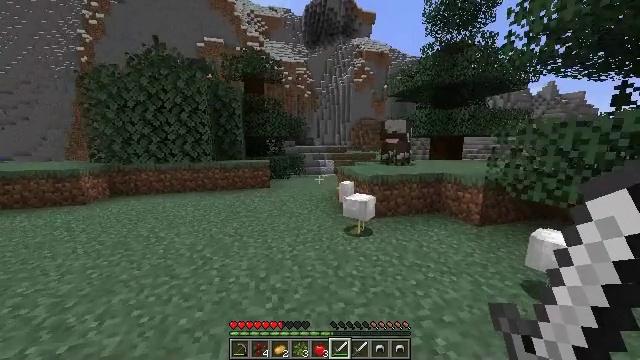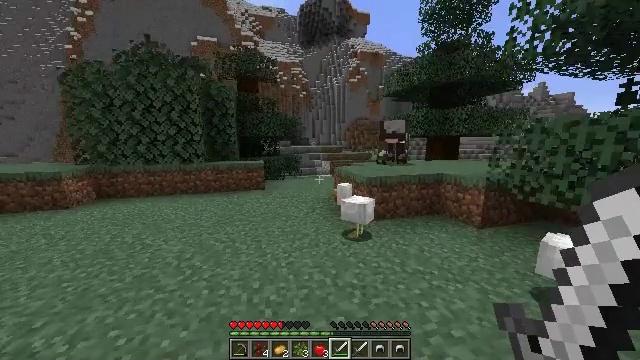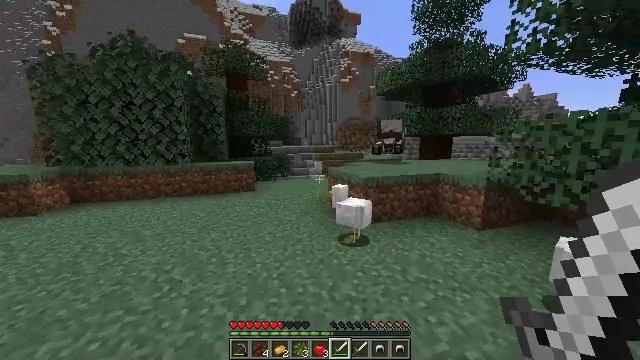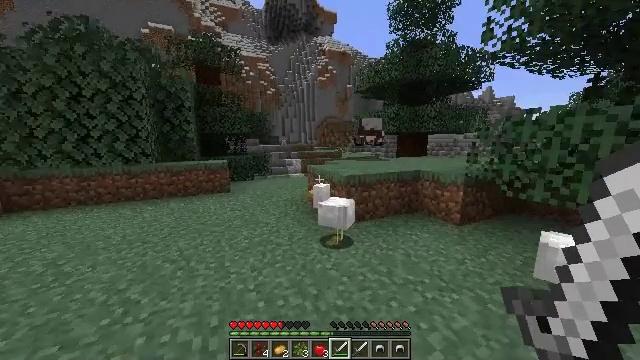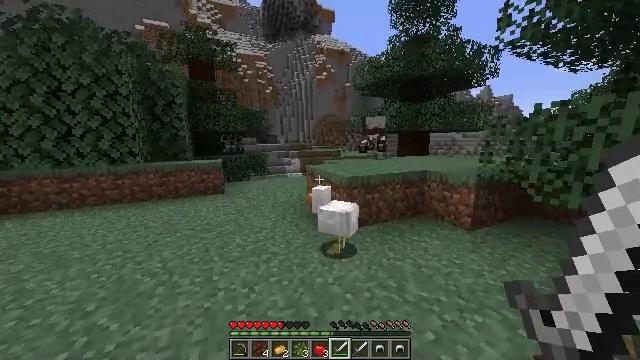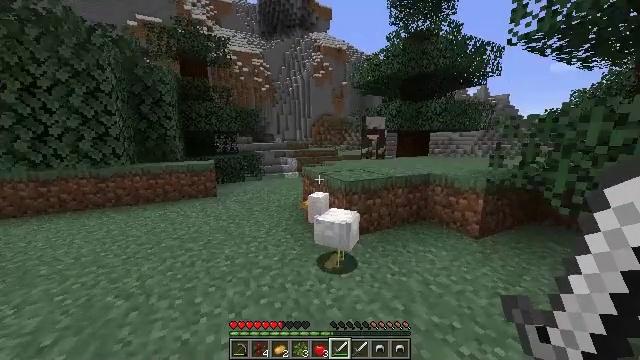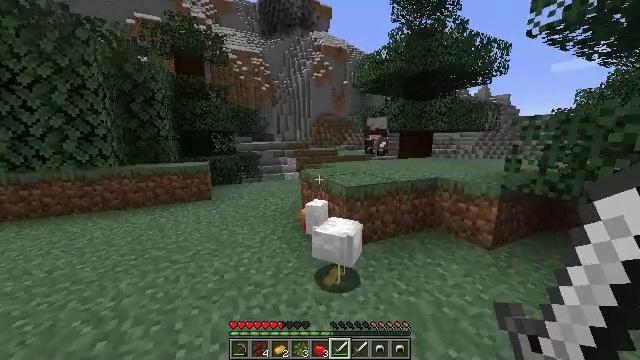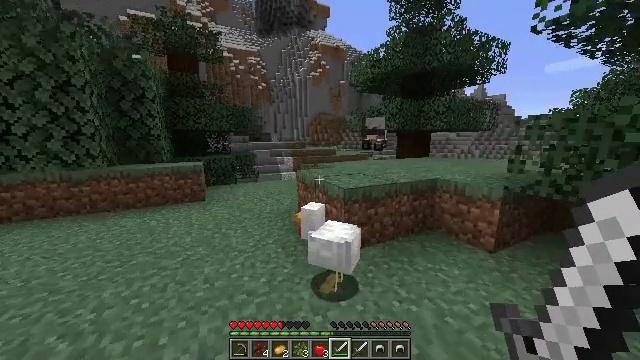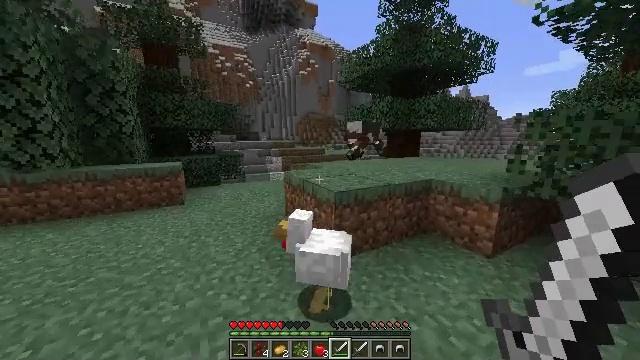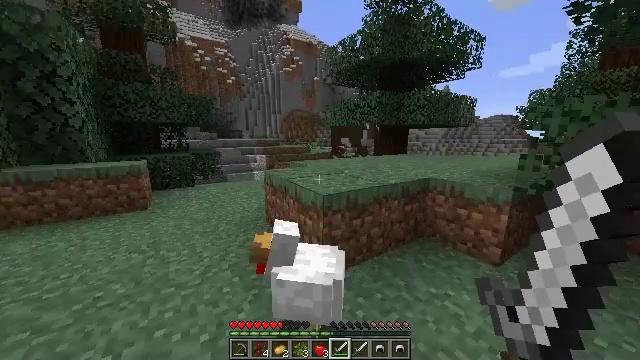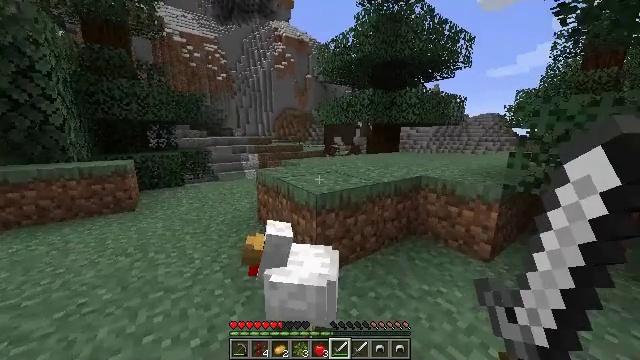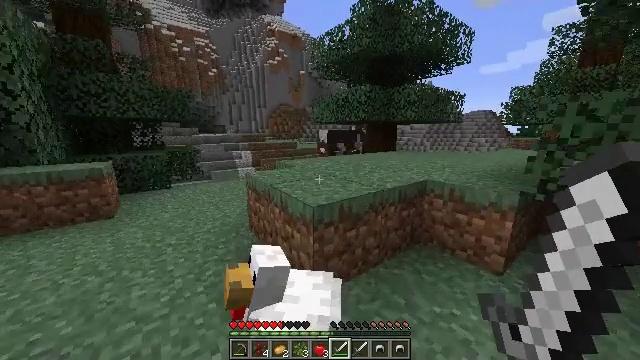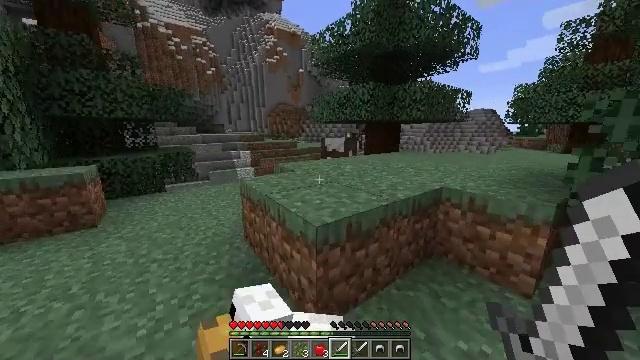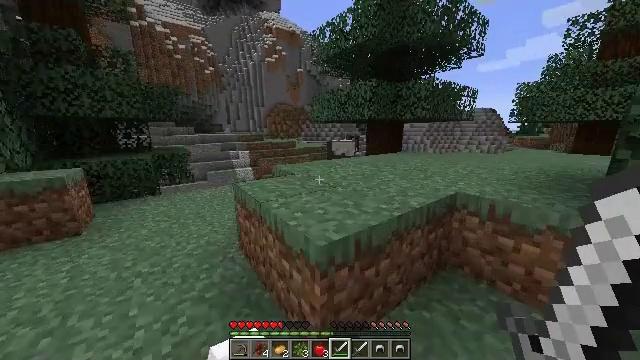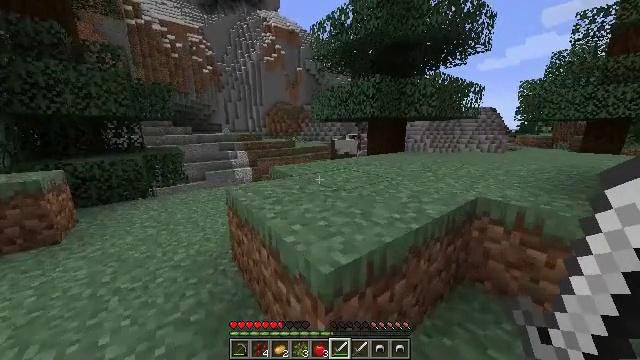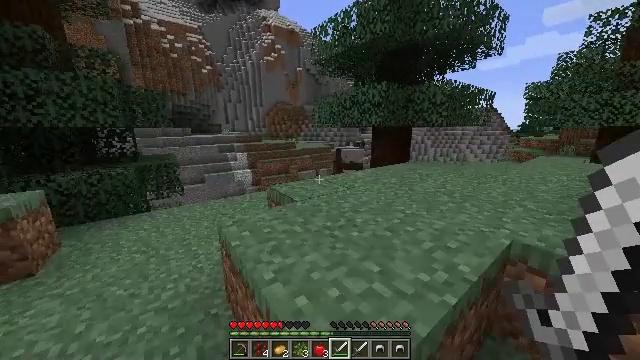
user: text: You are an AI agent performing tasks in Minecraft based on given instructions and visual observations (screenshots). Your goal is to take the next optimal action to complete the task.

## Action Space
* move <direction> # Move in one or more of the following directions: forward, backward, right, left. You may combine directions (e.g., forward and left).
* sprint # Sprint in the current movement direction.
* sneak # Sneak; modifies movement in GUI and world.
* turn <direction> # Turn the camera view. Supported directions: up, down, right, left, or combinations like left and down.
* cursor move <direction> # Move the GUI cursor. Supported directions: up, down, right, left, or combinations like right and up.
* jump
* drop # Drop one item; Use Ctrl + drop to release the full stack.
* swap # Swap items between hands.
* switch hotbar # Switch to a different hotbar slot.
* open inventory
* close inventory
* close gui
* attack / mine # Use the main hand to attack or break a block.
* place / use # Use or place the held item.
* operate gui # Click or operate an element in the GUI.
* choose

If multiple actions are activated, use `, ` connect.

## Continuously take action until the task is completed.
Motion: motion action
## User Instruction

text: Combat the cow.
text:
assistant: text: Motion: move forward, turn right
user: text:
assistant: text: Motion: move forward, turn right
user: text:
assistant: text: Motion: move forward, turn right
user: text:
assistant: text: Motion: move forward
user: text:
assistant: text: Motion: move forward
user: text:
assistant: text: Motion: move forward
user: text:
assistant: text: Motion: move forward
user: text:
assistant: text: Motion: move forward, turn right
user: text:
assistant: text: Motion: move forward, turn right
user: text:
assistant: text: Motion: move forward, turn right
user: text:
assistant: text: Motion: move forward, turn right
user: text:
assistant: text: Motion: move forward
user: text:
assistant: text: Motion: move forward
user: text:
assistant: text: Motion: move forward
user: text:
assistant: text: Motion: move forward, jump
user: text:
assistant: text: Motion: move forward, jump
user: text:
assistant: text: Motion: move forward, jump
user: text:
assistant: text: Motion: move forward, jump
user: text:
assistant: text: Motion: move forward
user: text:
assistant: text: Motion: move forward
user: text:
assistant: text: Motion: move forward
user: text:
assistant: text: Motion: move forward
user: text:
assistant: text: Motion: move forward
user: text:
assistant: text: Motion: move forward
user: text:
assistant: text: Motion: move forward
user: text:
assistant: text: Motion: move forward
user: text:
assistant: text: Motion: move forward
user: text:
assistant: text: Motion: move forward
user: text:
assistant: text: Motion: move forward
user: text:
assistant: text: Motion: move forward, turn down